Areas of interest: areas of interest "Soccer Field"
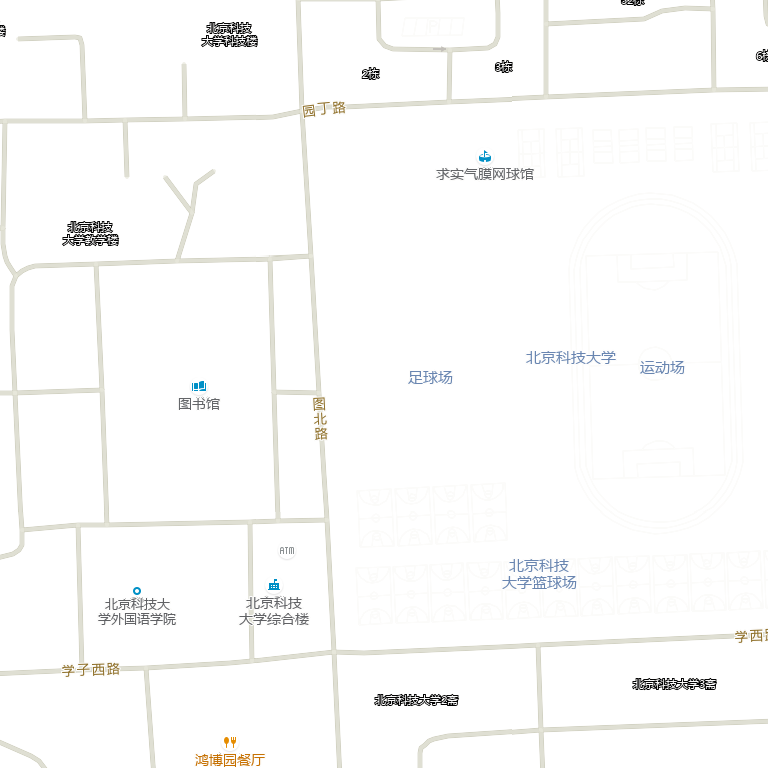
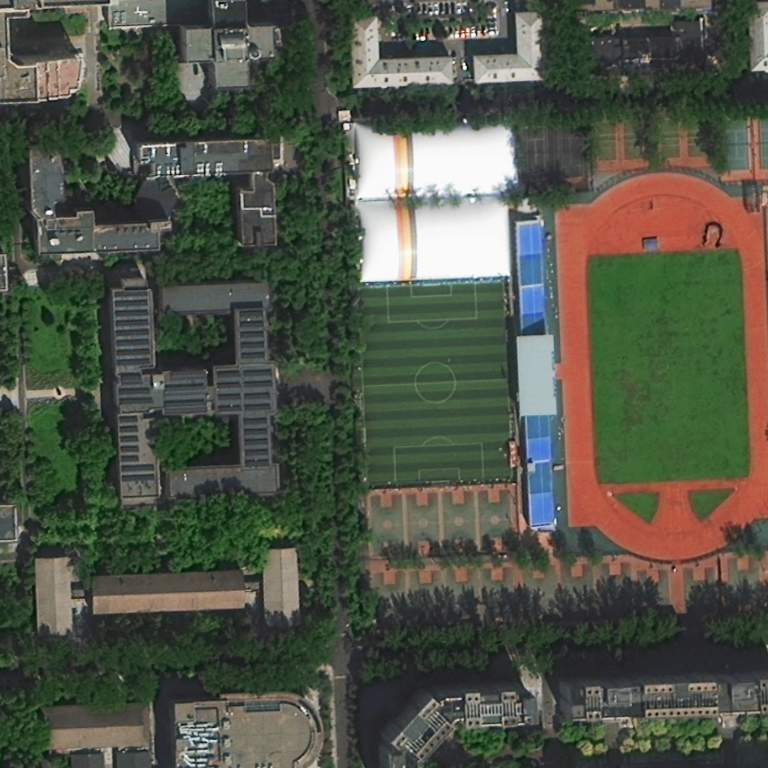